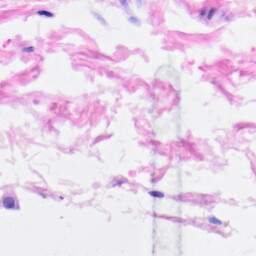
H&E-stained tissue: Heart